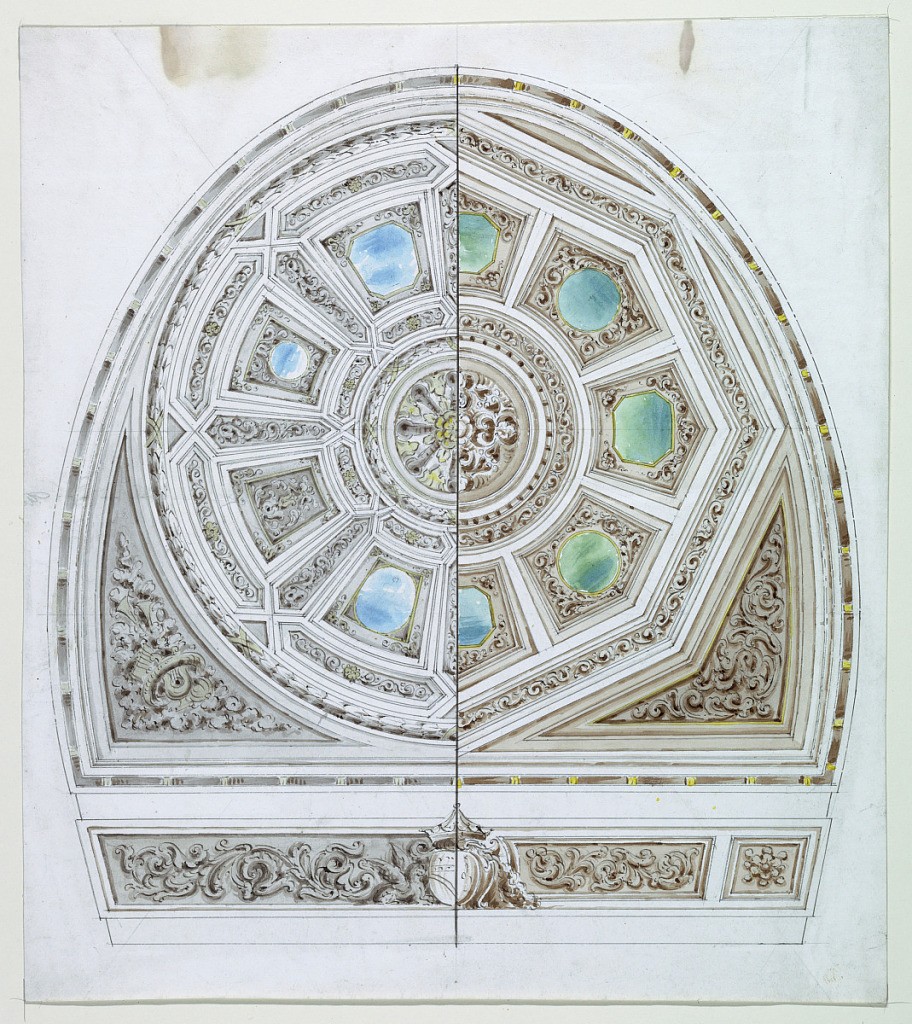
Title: Alternate Ceiling Designs for the Teatro Comunale di Imola
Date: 1851–1856
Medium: Pen and ink, brush and watercolor on paper
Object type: Drawing
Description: Design for a horseshoe shaped chamber, showing panels opening to simulate sky. The right half is octagonal in shape. Below, ducal arms.